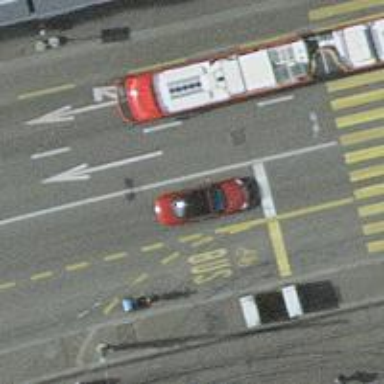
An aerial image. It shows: Asphalt road with primary designation. There is designated lane for cycling and trolley wires are present.